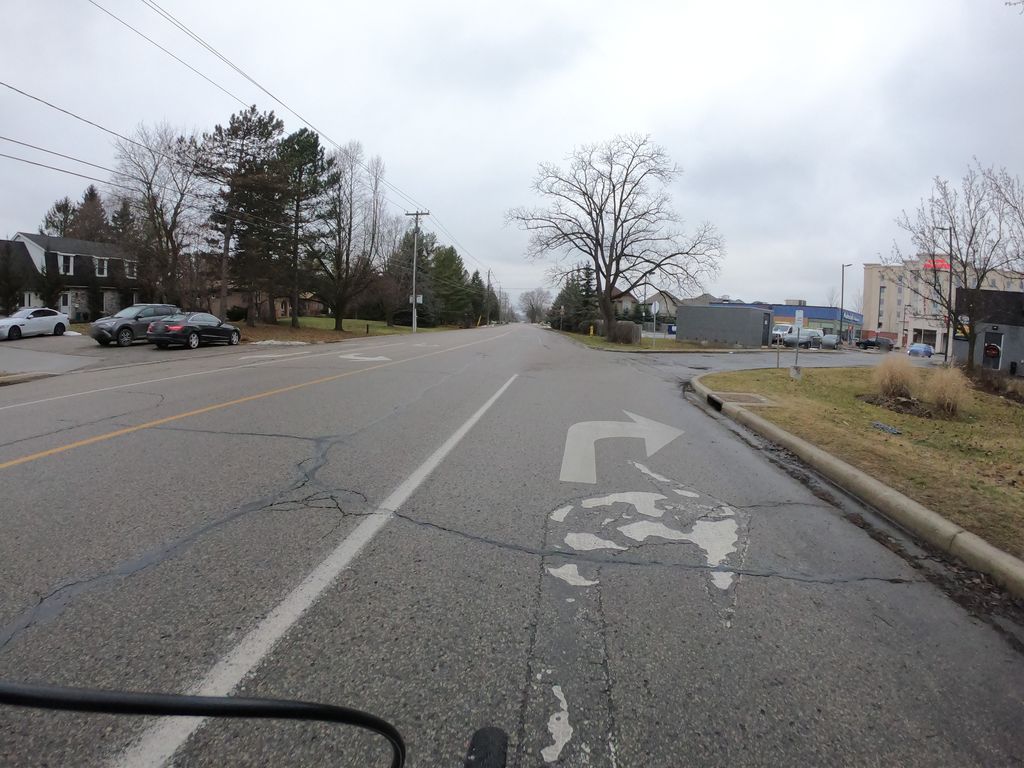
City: kitchener-waterloo